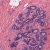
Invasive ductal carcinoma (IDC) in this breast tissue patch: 0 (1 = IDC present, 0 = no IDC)